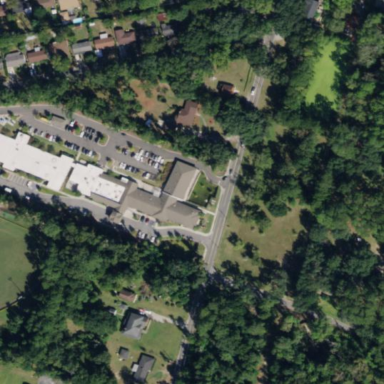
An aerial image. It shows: Building that serves as nursing home.